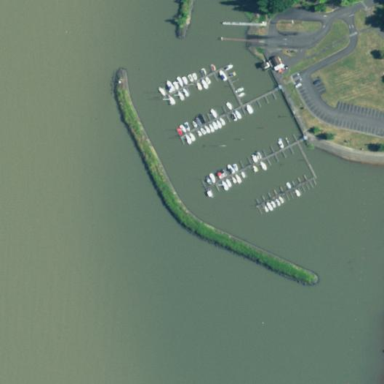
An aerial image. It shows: Breakwater structure.